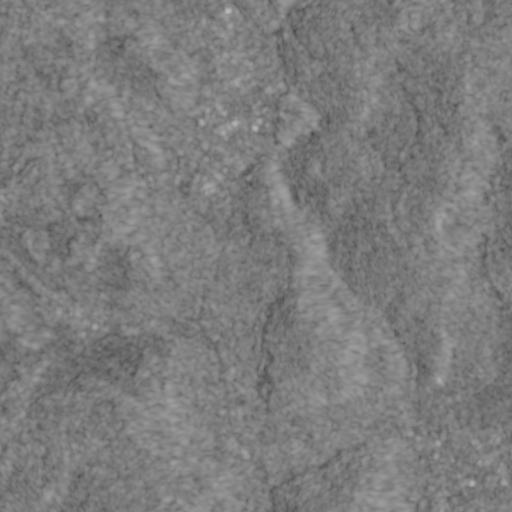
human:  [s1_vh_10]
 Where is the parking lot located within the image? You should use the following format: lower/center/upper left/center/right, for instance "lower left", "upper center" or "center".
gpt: The parking lot is located in the upper center of the image.
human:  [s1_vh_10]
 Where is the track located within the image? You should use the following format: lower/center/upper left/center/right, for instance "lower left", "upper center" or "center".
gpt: The track is located in the center of the image.
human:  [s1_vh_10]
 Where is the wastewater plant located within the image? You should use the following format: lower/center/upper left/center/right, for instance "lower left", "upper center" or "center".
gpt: The wastewater plant is located in the center of the image.
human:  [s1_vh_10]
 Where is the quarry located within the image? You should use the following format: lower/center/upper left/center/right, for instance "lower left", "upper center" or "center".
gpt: There is no quarry in the image.

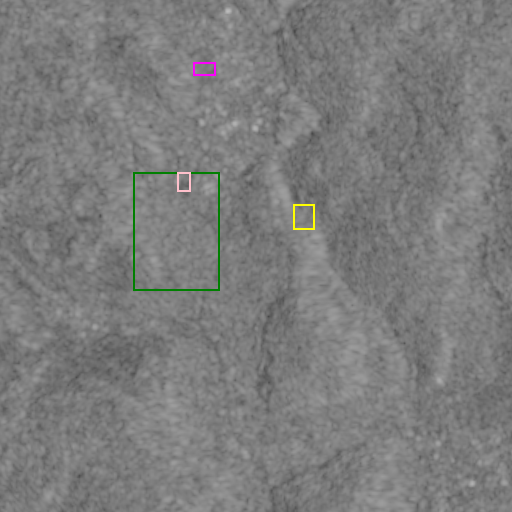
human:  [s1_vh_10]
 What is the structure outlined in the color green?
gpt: The structure outlined in green is a crop field.
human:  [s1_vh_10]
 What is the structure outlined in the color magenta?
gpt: The structure outlined in magenta is a park.
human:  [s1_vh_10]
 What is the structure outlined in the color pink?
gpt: The structure outlined in pink is a track.
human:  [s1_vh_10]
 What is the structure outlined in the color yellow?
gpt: The structure outlined in yellow is a wastewater plant.
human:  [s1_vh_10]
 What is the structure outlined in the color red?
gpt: There is no red outline.